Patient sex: M
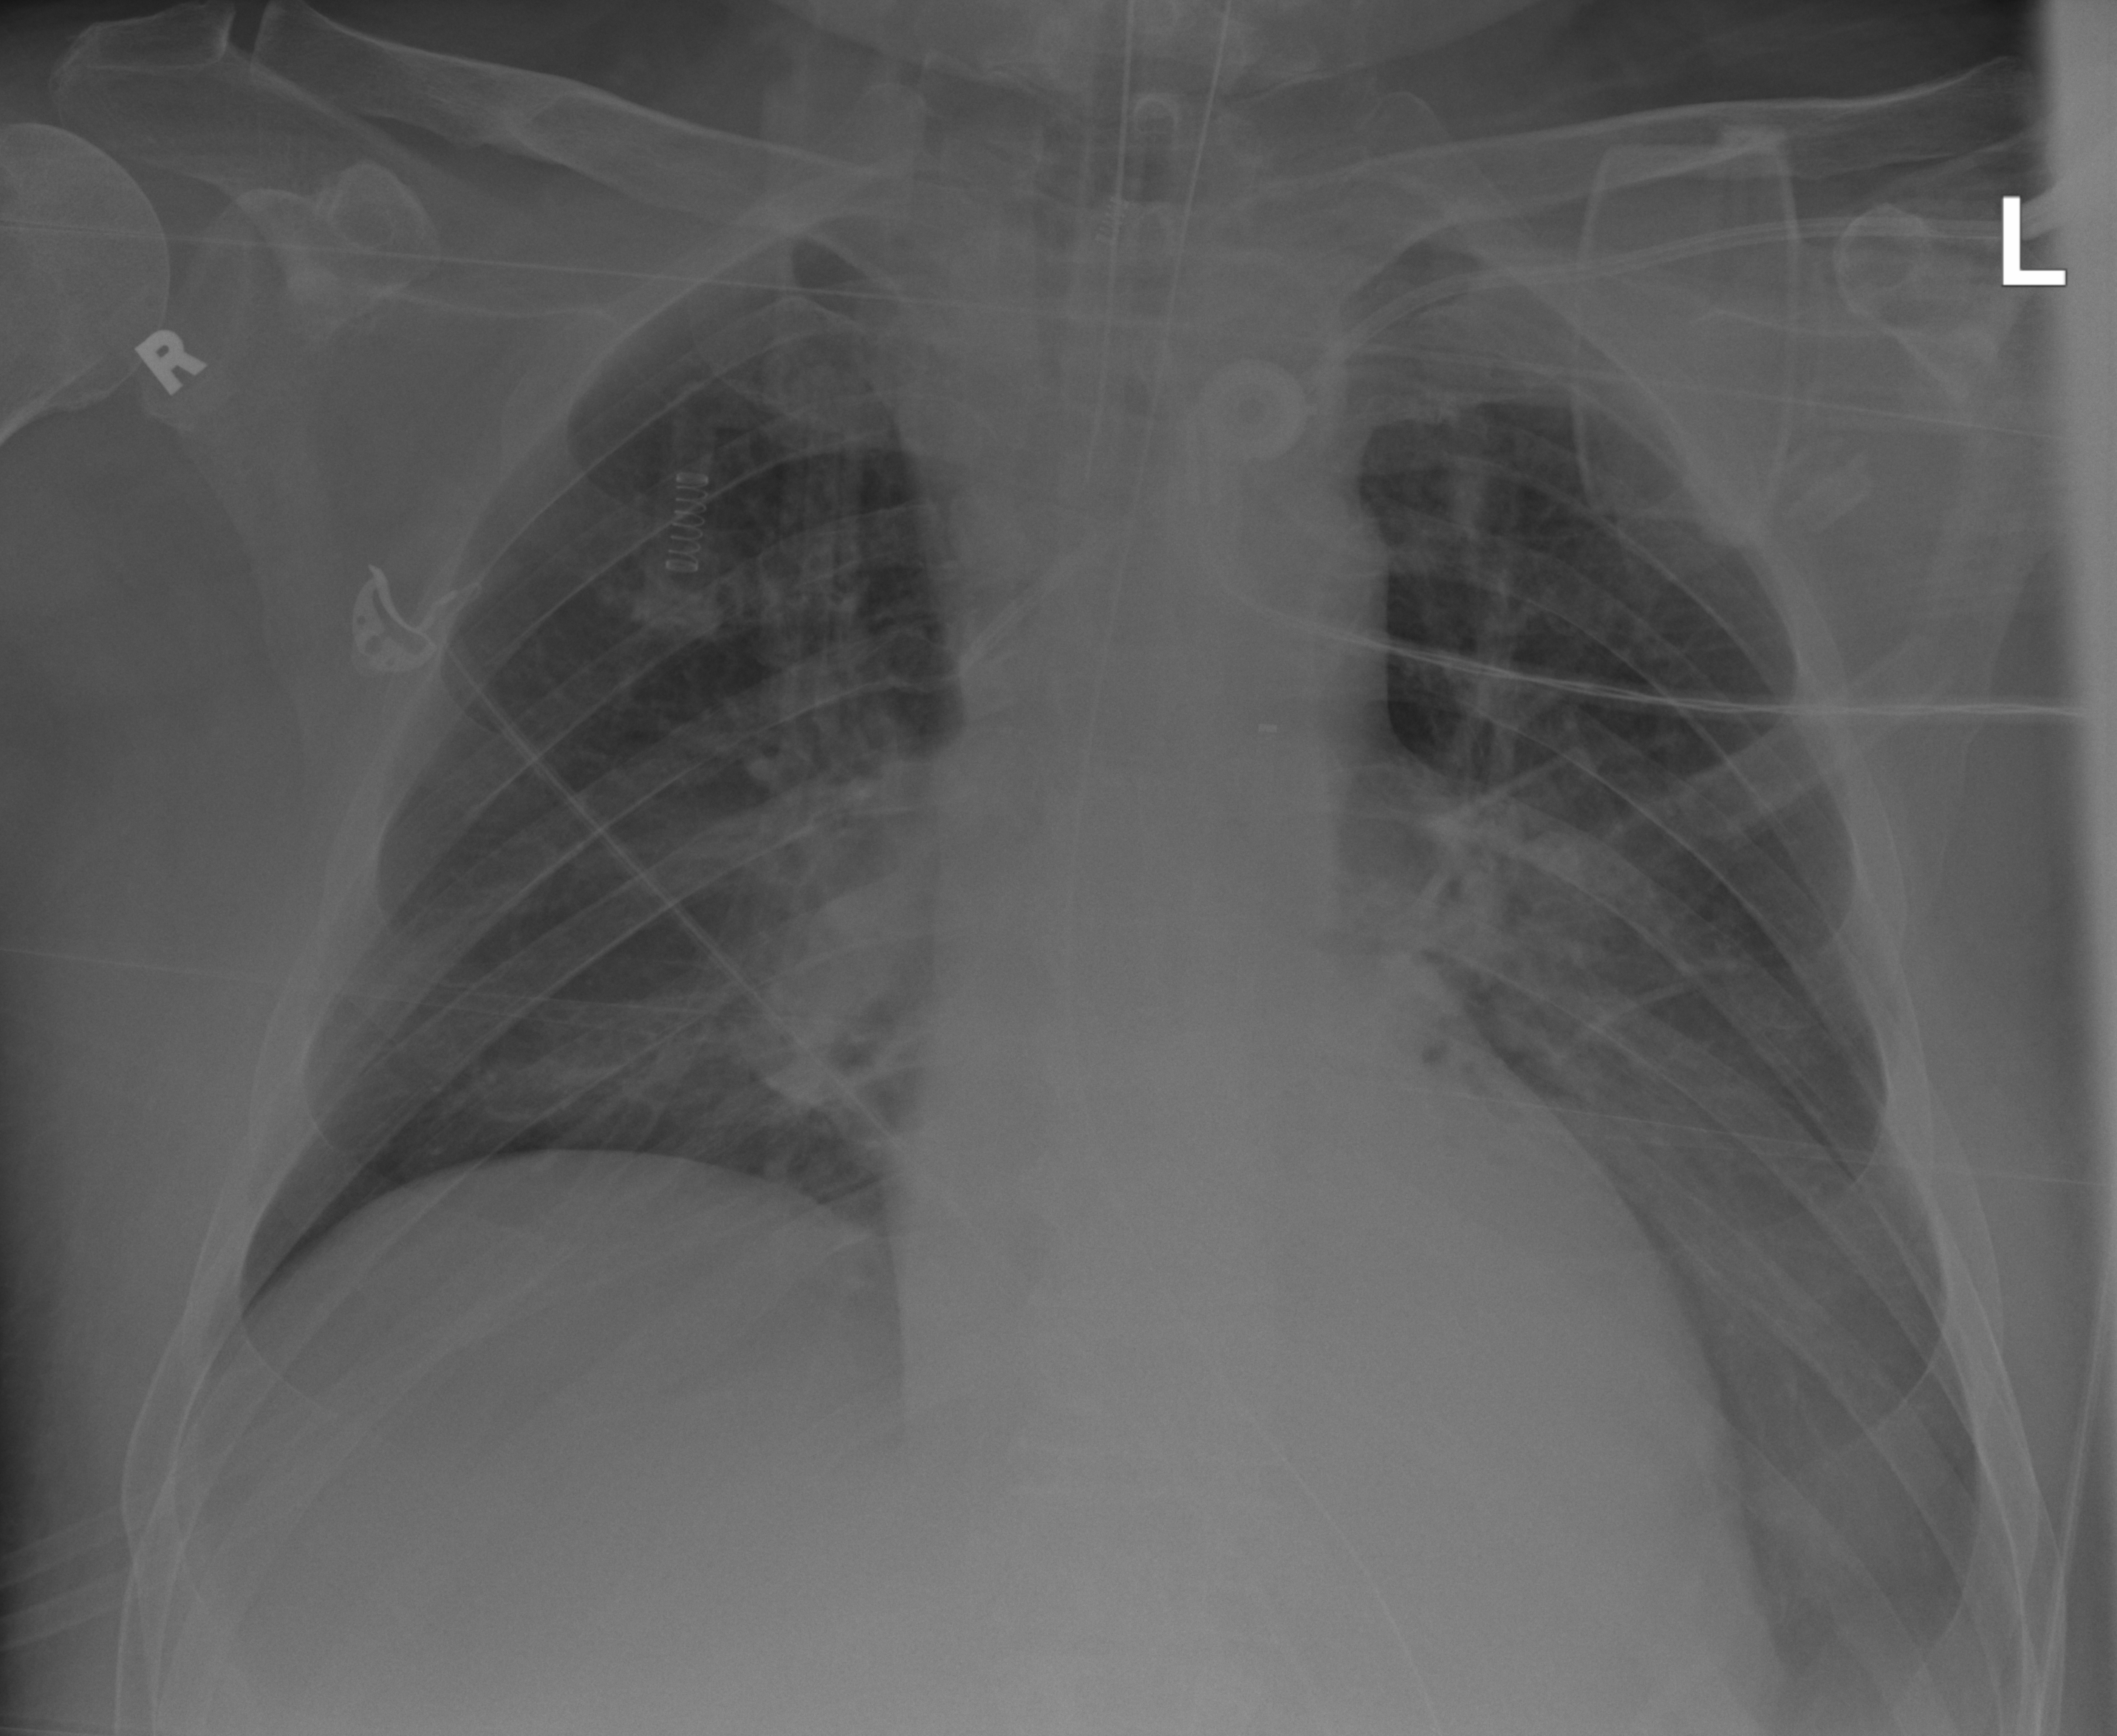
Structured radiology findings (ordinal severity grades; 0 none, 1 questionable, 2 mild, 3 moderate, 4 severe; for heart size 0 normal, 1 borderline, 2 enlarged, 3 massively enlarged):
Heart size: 0
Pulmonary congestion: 2
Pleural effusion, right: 0
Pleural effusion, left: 2
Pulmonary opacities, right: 2
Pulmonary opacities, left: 2
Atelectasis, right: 2
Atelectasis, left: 2